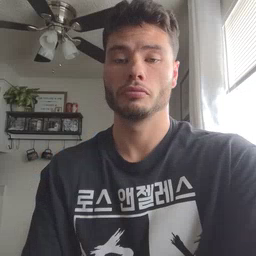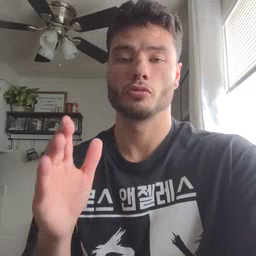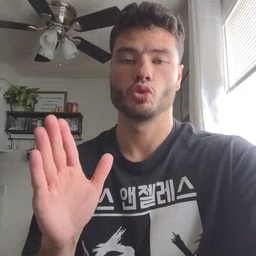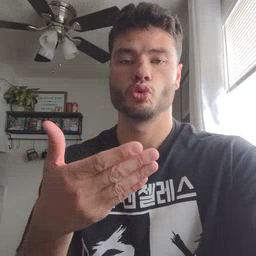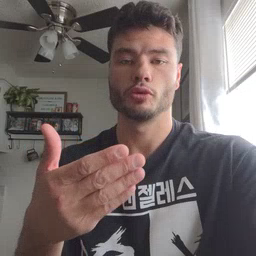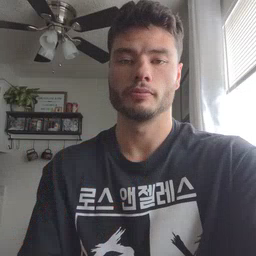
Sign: room